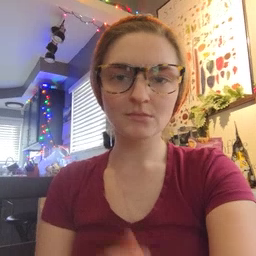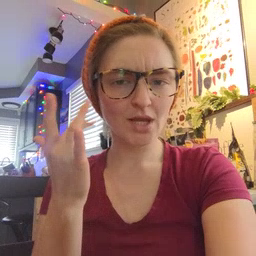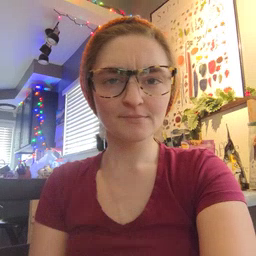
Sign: why